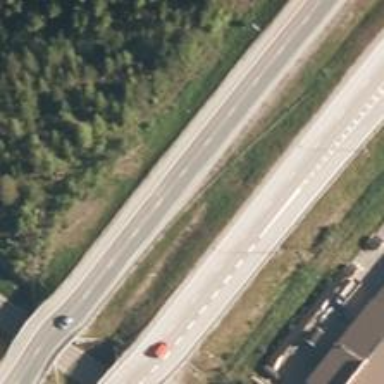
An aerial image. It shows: Motorway junction.